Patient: sex M, age 65
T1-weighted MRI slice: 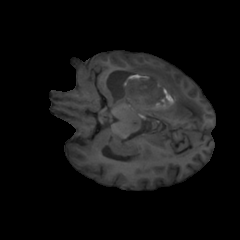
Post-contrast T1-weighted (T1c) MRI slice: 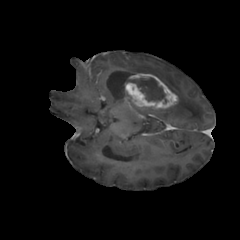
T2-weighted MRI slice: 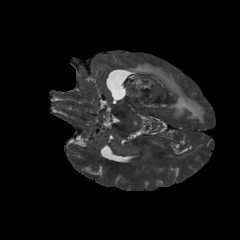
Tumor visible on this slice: yes
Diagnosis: Glioblastoma, IDH-wildtype
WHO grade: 4